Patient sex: M
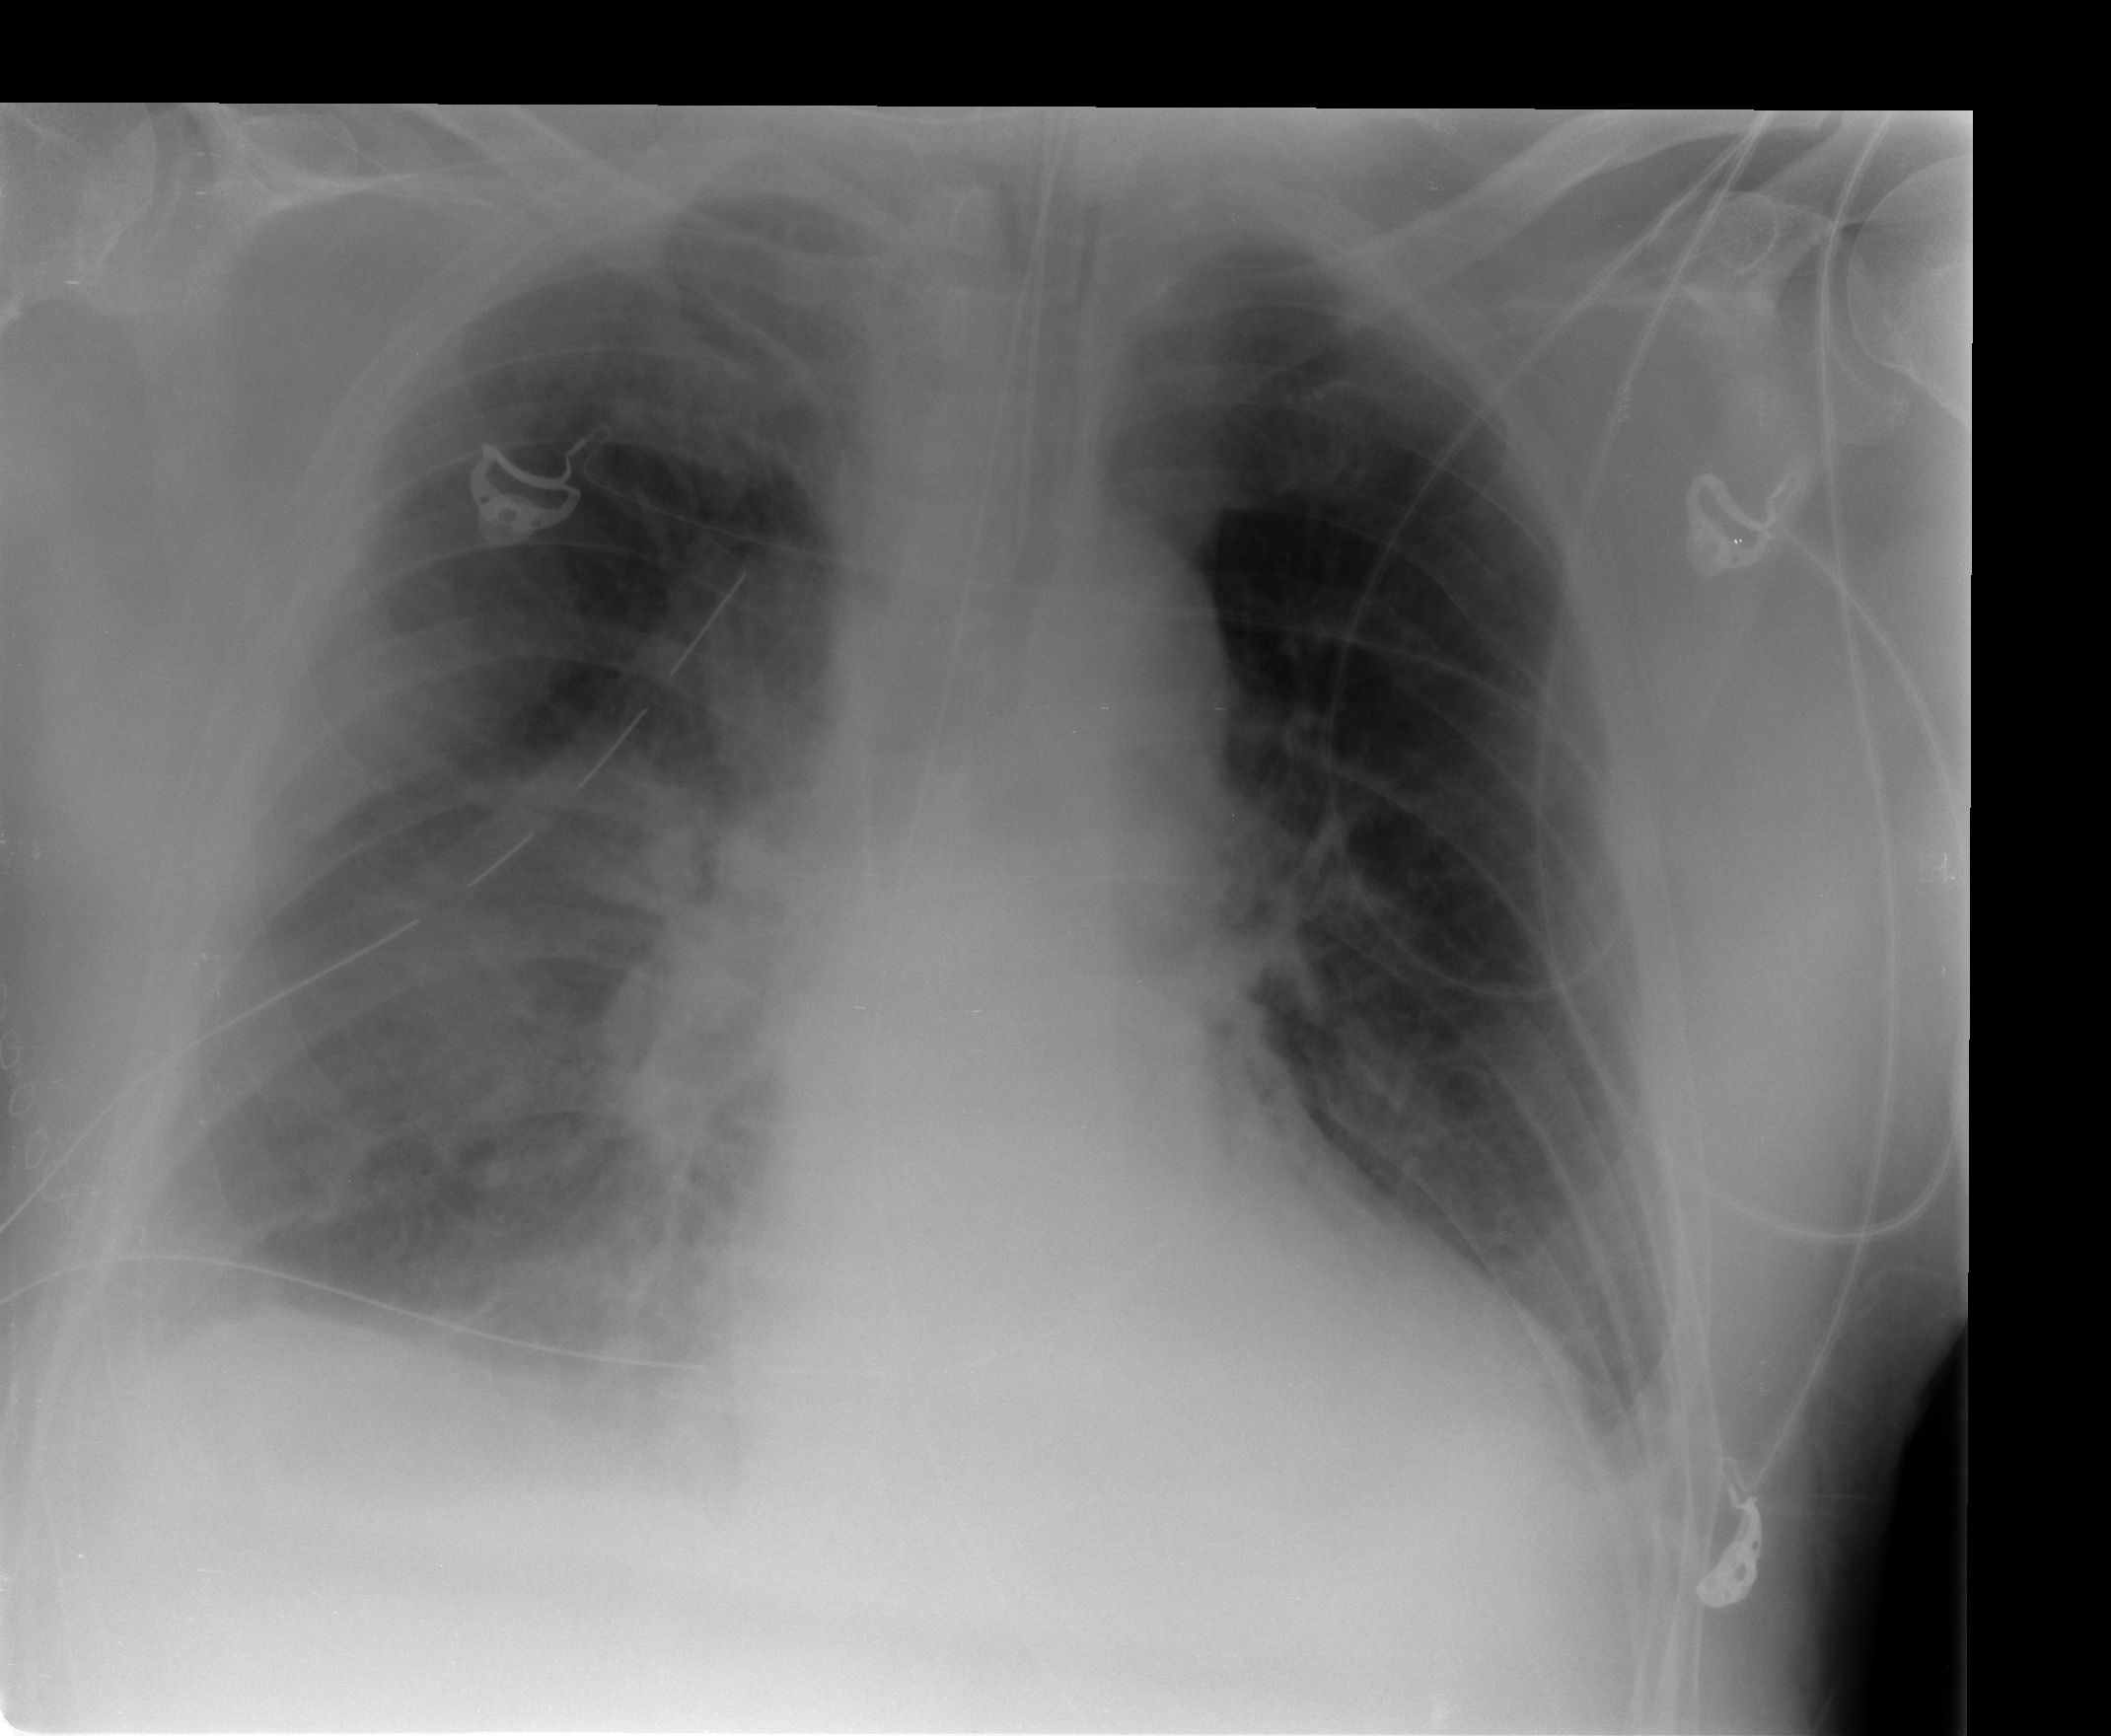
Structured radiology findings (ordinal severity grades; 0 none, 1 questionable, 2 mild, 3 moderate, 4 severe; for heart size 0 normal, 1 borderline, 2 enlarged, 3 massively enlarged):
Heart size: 2
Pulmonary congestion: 2
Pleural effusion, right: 2
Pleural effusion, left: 2
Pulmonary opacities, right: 4
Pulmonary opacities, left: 1
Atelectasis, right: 2
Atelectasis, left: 2